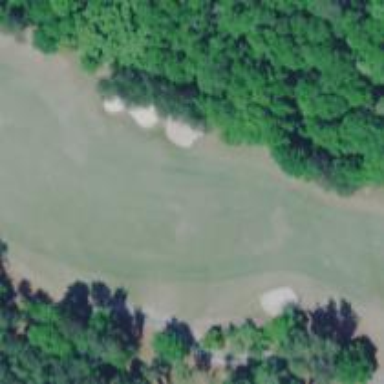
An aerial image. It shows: Golf hole.